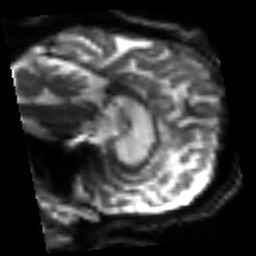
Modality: sbref
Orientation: sagittal
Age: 69
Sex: male
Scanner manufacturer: siemens
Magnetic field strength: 3 T
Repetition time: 3.2 s
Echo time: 0.081 s